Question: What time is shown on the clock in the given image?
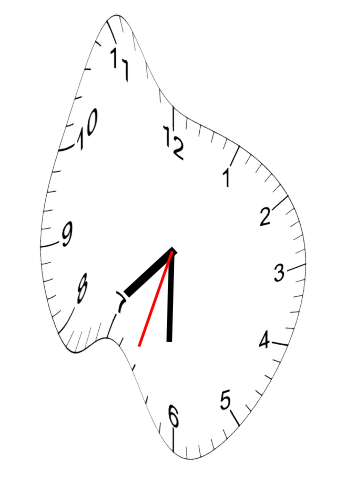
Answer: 07:30:33